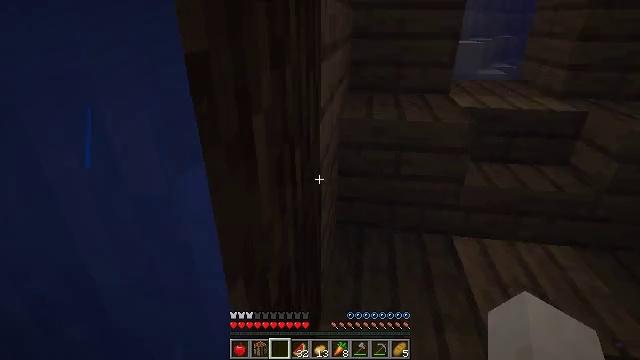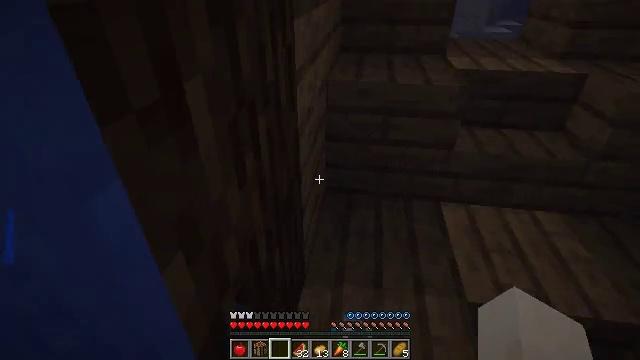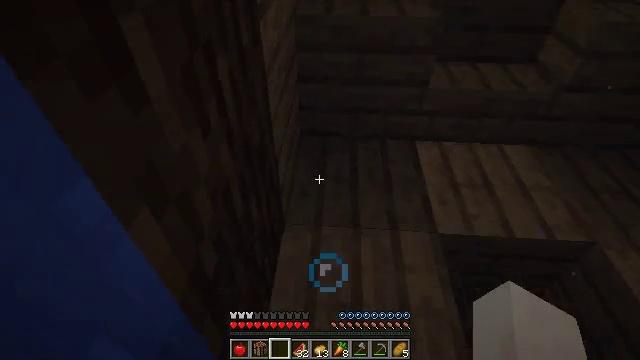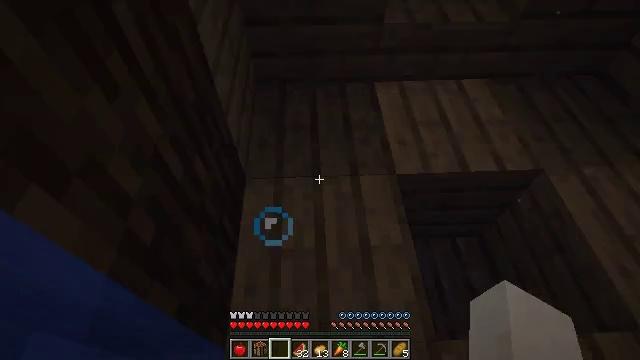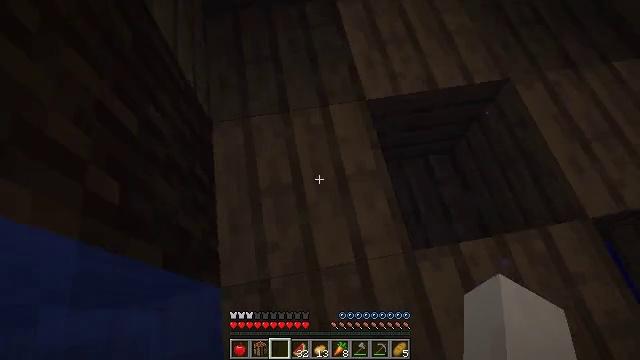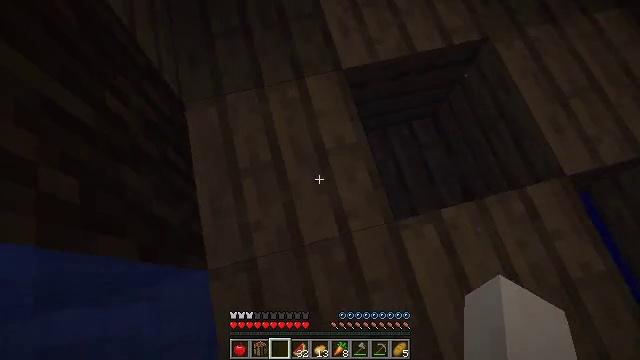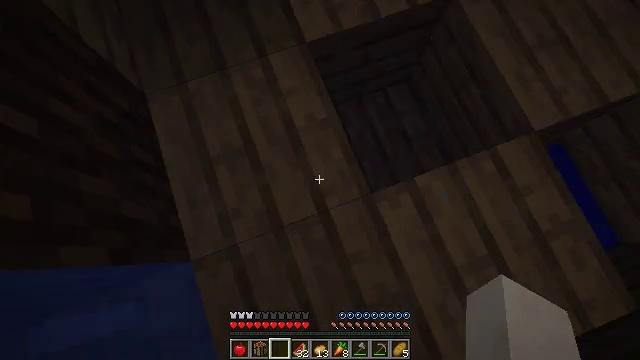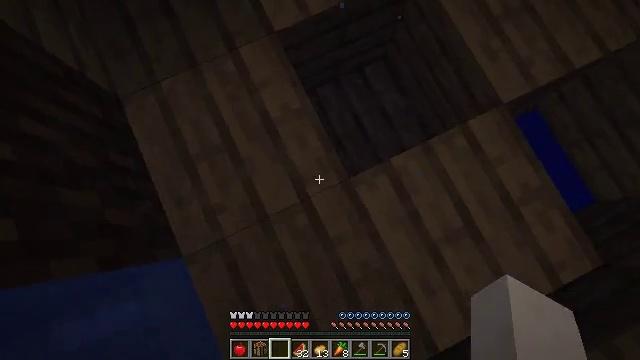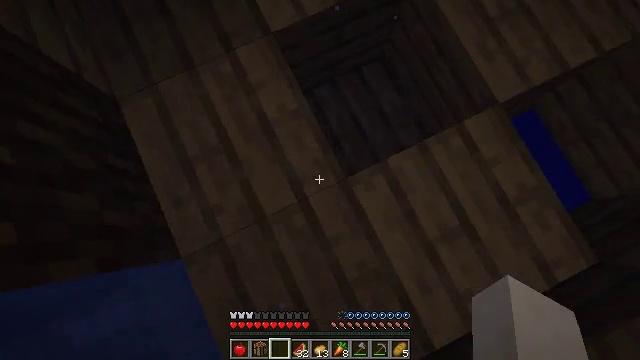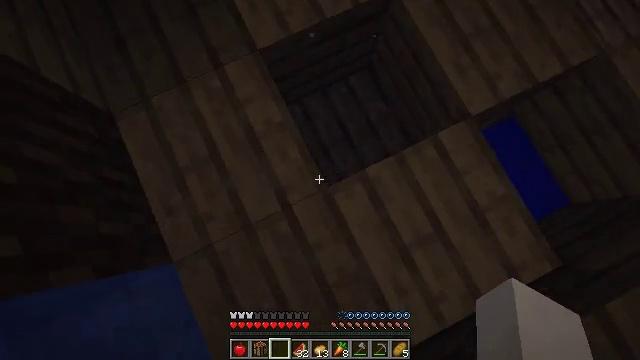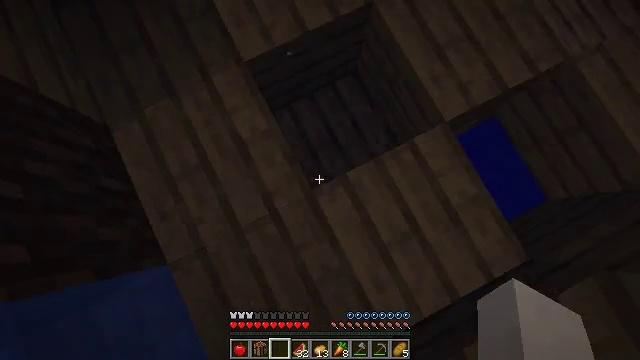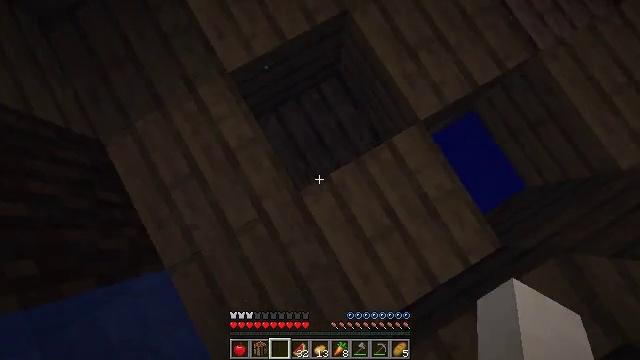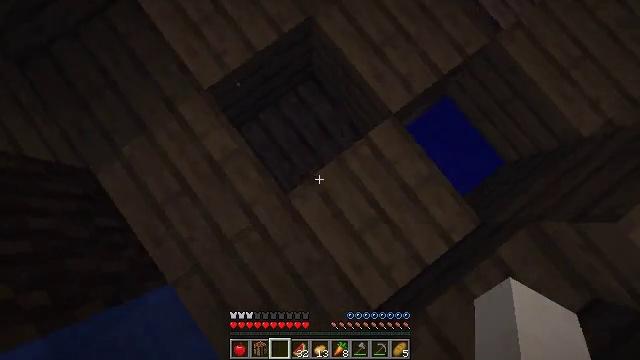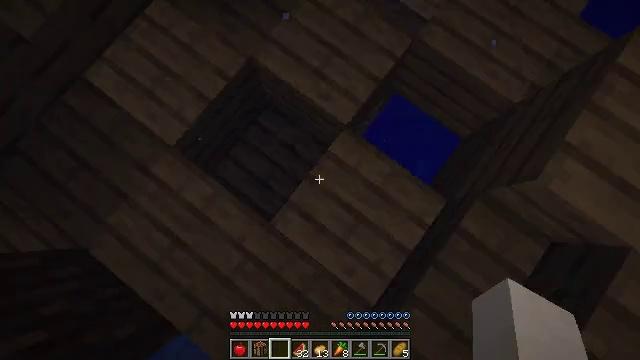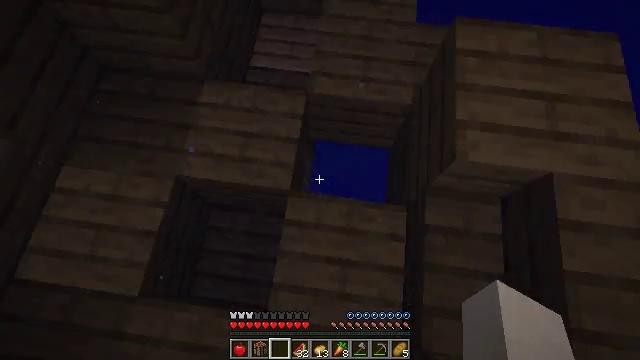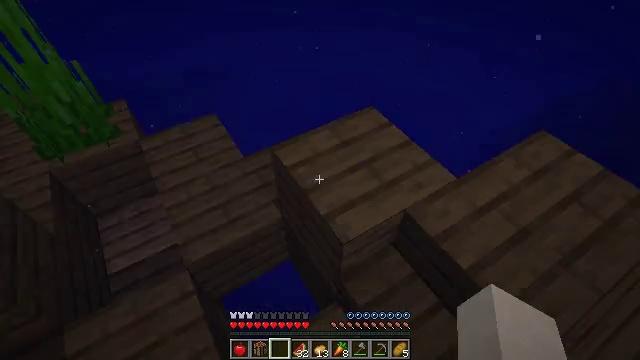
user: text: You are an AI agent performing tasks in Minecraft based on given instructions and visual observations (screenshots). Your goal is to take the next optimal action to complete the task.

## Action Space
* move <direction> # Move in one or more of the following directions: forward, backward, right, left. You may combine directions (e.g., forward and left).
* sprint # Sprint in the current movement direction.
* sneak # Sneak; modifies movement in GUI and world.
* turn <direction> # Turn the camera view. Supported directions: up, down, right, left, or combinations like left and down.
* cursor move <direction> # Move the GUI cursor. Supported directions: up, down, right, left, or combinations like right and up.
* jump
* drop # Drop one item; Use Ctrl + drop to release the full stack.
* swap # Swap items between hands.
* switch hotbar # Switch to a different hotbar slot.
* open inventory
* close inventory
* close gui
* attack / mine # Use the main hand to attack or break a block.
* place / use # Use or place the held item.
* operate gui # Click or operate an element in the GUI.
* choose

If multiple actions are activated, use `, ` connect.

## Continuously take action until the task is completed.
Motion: motion action
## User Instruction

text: Break the acacia fence to collect it.
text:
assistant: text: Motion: move forward and move right, turn down
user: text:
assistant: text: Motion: move forward and move right, turn right and down
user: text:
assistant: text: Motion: move forward and move right, turn right and down
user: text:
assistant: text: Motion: move forward and move right, turn right and down
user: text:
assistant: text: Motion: move right, turn right and down
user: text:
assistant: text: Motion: move right, turn right and down, jump
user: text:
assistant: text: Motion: move right, turn right and down, jump
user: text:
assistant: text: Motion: move right, jump
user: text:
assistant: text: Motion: move right, jump
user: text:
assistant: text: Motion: move right, turn right, jump
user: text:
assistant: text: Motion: move right, turn right, jump
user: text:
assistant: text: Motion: move right, turn right, jump
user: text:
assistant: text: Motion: move right, turn right and up, jump
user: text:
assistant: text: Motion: turn right and up, jump
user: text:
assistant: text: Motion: turn right and up, jump
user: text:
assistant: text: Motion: turn right and up, jump
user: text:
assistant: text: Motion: turn right and up, jump
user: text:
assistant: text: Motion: turn right and up, jump
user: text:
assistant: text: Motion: move forward, jump
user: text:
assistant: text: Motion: move forward, jump
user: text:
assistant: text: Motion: move forward, jump
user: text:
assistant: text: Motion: move forward, jump
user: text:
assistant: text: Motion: move forward, turn right and down, jump
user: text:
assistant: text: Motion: move forward, turn right and up, jump
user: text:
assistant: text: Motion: move forward, turn right and up, jump
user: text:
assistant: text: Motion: move forward, turn right and up, jump
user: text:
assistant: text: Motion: move forward, turn right, jump
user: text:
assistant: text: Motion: move forward, turn right, jump
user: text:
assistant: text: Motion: move forward, jump
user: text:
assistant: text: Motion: move forward